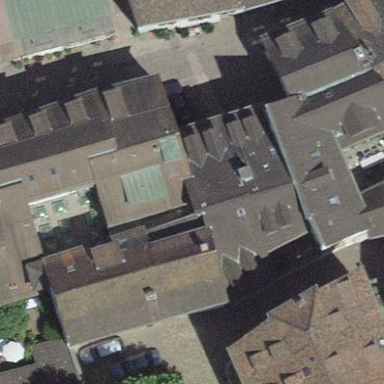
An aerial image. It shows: Building with tiled roof.